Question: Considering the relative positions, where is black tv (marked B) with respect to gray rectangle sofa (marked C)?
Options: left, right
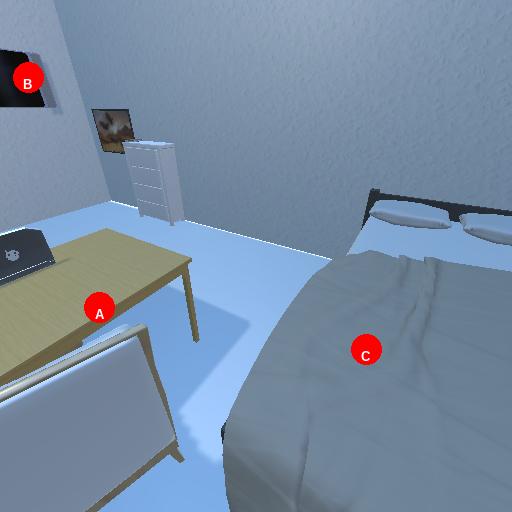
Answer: left